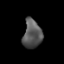
Tissue: lung
Cell type: Epithelial cells
Senescence score: 0.1722
Nuclear area (px): 522
Mean DAPI intensity: 87.68